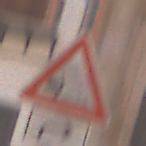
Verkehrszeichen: SplittSchotter
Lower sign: RichtungsangabeDurchPfeile5
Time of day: MorningAfternoon
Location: Outdoor (Urban)
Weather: PartlyCloudy
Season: NotSpecified
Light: Natural